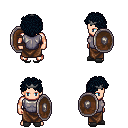
a pixel art fantasy rpg character, male body template, human, light skin, steel chest armor, robe skirt, raven curly afro hairstyle, iron tiara, gray slippers, shield, four views (front, back, left, right), 2x2 character sprite sheet, small pixel art, hard edges, no anti-aliasing